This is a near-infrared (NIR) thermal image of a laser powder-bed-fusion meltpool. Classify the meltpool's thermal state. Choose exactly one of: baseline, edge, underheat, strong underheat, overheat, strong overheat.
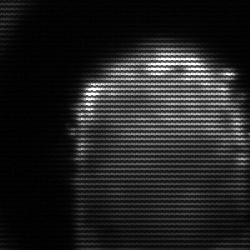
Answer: baseline